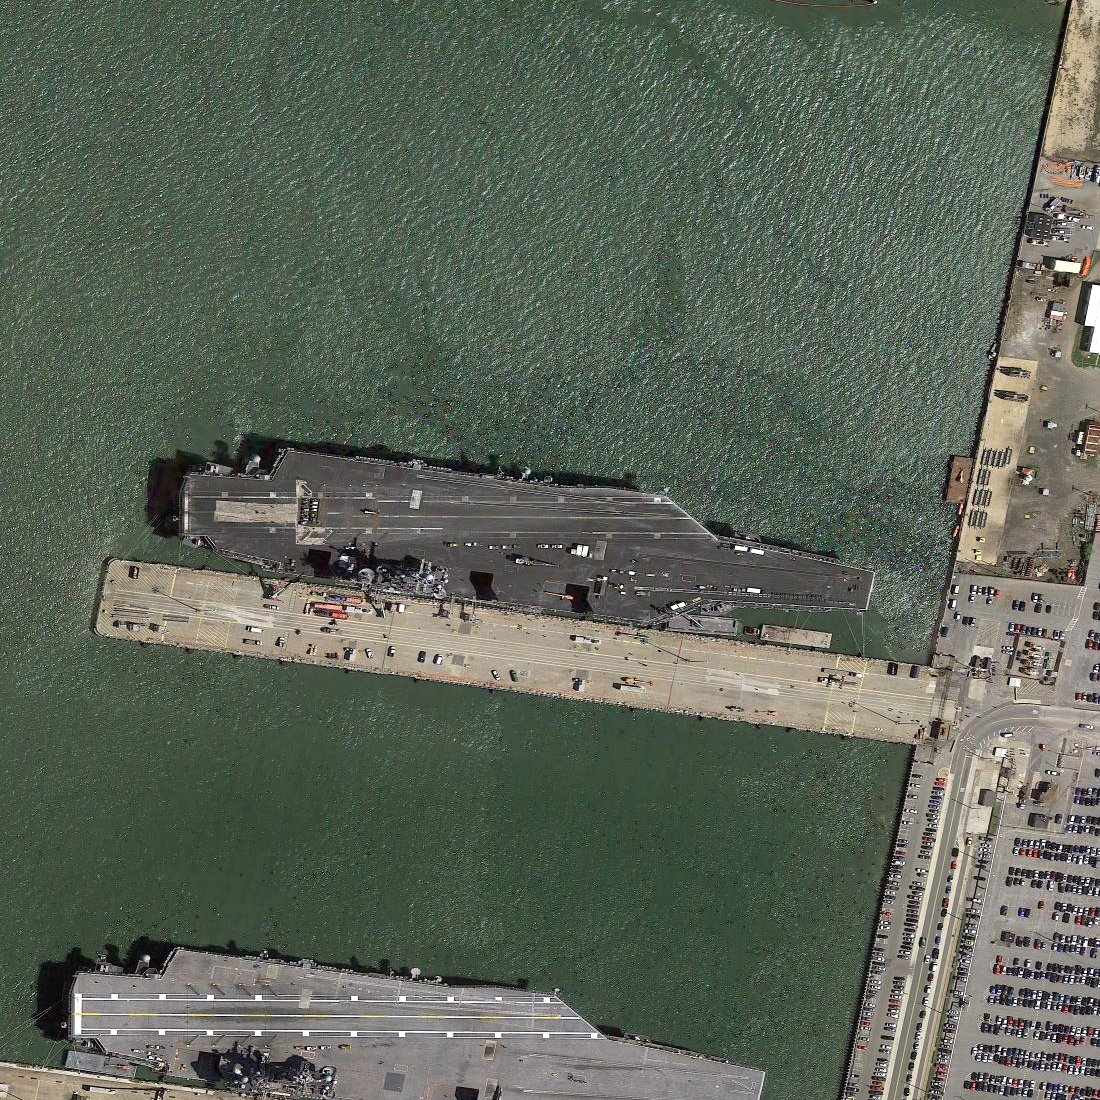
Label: aircraft_carrier